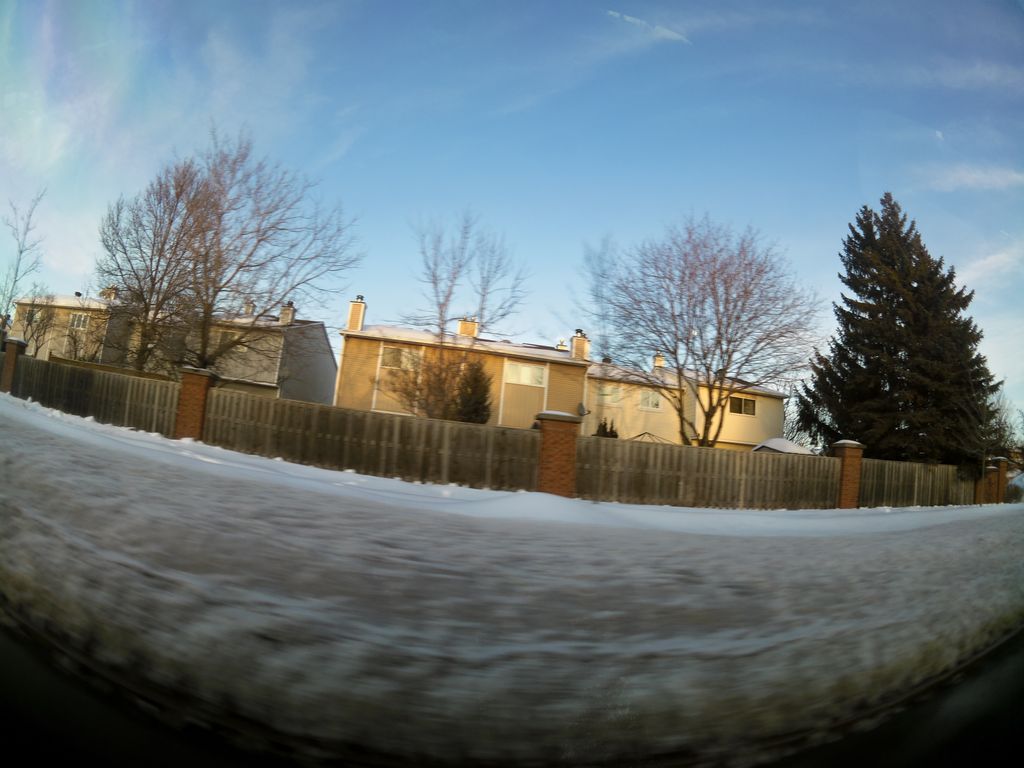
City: ottawa-gatineau